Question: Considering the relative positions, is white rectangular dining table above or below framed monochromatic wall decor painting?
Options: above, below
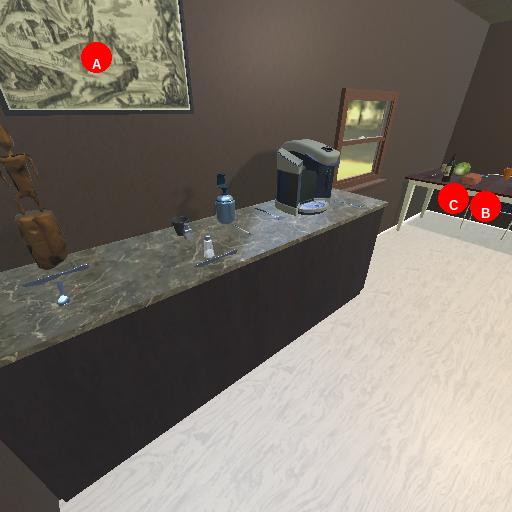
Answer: above